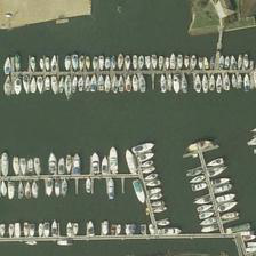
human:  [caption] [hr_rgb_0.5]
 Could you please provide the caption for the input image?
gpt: the lake is green above a lot of ship .

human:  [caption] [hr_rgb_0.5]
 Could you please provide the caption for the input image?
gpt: Many ships are in good order in the port.

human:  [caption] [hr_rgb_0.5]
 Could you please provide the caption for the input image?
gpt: There are many boats in the harbor.

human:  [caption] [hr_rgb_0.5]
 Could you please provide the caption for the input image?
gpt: Relatively large ports have many places.

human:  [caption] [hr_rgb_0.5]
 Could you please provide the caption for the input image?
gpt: A relatively large port has many places.